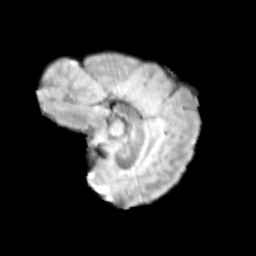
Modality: T2w
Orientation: sagittal
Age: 13
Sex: male
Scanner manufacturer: siemens
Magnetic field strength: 3 T
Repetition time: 3.8 s
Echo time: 0.07 s